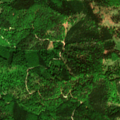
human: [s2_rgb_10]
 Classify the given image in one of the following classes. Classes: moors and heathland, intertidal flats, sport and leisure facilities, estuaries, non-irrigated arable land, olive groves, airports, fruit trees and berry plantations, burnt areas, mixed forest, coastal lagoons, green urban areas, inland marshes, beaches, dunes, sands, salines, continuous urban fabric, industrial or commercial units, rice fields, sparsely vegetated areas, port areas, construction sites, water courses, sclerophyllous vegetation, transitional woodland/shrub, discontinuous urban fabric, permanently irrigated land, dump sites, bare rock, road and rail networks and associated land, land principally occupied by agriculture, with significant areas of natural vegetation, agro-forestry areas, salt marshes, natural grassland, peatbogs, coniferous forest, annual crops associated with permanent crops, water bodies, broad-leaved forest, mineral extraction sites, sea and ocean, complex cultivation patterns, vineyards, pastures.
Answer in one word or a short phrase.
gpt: broad-leaved forest, coniferous forest, mixed forest